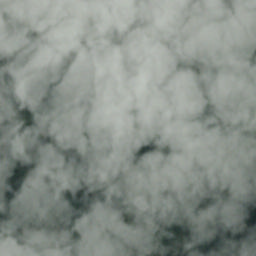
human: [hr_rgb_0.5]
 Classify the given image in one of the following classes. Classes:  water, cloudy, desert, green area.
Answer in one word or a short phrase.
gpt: cloudy